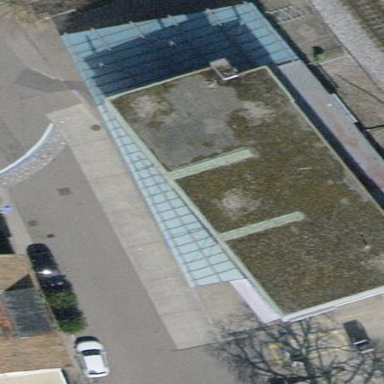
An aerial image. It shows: View of roof of building.